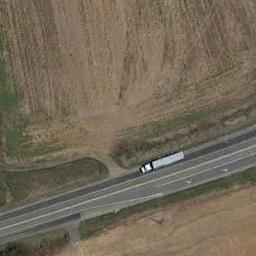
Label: freeway